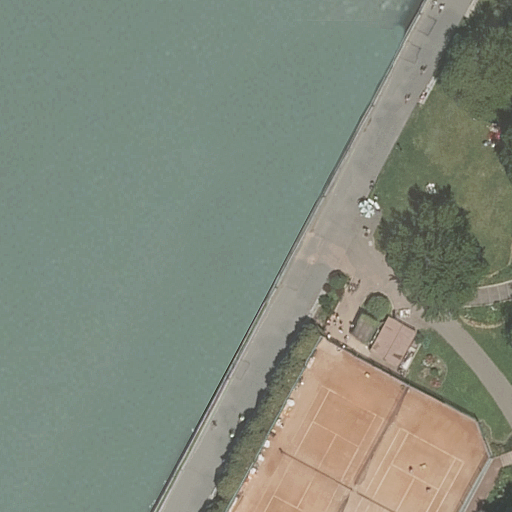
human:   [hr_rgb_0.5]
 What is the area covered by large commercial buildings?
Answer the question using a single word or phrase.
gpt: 0m2

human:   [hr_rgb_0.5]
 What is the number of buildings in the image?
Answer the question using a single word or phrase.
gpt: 1

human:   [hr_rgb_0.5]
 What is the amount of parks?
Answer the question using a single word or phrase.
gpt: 1

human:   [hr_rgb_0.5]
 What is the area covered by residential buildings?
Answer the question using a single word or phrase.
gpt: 48m2

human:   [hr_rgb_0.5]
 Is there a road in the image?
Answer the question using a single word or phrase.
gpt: yes

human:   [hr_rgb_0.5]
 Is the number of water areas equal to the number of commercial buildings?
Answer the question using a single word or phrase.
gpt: no

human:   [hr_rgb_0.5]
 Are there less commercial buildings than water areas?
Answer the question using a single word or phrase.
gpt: yes

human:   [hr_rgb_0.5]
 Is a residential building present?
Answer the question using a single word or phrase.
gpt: yes

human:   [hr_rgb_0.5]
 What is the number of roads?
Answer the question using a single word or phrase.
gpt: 1

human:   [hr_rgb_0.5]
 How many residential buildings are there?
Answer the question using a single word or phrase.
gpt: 1

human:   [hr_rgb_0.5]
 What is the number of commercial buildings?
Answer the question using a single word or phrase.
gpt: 0

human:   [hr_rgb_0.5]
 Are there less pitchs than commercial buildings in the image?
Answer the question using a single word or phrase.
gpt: no

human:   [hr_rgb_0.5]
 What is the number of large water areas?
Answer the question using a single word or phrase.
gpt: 1

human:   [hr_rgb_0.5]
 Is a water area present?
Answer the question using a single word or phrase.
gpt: yes

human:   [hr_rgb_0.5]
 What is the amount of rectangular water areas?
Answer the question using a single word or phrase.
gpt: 1

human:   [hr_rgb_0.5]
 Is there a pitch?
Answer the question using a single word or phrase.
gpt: yes

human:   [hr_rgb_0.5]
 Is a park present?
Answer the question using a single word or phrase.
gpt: yes

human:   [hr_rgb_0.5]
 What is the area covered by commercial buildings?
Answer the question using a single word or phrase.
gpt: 0m2

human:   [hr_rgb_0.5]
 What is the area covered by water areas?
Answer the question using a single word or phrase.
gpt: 5937m2

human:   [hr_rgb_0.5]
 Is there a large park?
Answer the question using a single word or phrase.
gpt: yes

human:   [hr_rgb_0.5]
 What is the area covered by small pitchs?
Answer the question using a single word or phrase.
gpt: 0m2

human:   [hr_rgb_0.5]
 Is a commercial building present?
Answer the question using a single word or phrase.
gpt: no

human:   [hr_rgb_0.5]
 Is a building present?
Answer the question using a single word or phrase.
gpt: yes

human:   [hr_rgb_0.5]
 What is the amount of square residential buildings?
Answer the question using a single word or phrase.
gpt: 0

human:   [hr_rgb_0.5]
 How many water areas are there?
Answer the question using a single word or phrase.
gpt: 1

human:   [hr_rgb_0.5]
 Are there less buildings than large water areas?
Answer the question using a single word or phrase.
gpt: no

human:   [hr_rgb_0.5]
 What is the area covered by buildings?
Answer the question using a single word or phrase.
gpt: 48m2

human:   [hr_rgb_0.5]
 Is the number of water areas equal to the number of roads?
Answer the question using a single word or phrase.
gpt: yes

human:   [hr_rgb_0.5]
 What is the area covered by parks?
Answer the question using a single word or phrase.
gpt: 10293m2

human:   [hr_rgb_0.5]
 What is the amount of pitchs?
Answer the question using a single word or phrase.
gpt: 1

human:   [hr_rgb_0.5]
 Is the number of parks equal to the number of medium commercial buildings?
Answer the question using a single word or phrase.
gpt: no

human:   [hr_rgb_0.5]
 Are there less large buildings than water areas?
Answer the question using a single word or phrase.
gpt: yes

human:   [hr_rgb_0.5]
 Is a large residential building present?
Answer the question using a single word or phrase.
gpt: no

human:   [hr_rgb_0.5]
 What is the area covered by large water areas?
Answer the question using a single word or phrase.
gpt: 5937m2

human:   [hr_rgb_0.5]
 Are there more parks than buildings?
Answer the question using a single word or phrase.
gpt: no

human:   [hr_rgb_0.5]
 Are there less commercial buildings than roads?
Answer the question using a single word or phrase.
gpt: yes

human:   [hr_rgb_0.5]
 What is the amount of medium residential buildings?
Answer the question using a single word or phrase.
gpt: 0

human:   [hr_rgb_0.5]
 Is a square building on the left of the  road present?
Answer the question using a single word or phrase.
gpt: no

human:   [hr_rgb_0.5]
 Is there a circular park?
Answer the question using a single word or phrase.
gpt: no

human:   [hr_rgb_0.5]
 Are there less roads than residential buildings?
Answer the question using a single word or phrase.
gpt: no

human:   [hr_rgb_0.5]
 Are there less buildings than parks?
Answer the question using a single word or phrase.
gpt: no

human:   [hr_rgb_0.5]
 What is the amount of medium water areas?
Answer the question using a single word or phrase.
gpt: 0

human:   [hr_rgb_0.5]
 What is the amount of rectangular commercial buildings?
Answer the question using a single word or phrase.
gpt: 0

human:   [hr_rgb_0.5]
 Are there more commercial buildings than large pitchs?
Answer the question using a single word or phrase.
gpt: no

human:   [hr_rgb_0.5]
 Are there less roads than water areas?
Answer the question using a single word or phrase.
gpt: no

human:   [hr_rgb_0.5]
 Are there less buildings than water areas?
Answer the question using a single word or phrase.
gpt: no

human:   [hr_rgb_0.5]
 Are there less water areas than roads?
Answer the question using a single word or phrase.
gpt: no

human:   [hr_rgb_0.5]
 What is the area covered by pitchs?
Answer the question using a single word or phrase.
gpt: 1130m2

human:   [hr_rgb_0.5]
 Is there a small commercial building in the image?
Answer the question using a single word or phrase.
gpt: no

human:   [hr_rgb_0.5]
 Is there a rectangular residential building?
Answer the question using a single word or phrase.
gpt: yes

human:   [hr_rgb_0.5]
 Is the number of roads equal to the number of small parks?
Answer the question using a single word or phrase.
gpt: no

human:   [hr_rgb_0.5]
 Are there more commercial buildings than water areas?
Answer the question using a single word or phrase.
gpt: no

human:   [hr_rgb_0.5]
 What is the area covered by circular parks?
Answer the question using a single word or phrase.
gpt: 0m2

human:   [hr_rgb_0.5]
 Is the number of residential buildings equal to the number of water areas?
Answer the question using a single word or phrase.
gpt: yes

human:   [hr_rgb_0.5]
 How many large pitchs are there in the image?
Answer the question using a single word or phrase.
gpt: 1

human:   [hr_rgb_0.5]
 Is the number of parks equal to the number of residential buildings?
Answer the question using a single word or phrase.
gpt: yes

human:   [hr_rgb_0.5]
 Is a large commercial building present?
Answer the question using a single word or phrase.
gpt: no

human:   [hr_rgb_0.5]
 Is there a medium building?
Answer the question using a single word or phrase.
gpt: no

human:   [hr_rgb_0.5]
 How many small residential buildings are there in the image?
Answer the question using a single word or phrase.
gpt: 1

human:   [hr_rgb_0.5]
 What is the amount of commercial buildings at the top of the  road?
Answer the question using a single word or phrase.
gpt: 0

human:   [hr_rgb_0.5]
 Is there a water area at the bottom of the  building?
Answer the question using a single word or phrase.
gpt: no

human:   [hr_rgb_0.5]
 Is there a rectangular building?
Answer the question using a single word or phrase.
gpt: yes

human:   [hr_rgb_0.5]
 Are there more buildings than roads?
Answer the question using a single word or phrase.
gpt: no

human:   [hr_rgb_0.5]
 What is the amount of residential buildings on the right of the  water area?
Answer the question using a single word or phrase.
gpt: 1